Question: I use Flot library for charting, I need to present a bars chart and there one special series which should be distinguished, giving it a certain color would be best option.
I've already did so in previous charts giving the 'color' parameter to the series pushed to the 'data' but it's not working here.

Bar for 21 and it's not.
First I tried the usual:
'''
series.push({
color: 'anyHexColorCode',
data: [[parseFloat(k).toFixed(9).toString(),respuesta['puntos'][k]]]
})
'''
In a loop I checked for the wished value and gave that a different color, same as I also do in the current function I got shown below.
This is how I'm sending to plot:
'''
function plotInterpolacion(respuesta) {
clearCharts()
var series = []
var colorsList = ['#8B0000','#FFA614']
alert("La aproximacion para x=" + $("#a").val() + " es igual a: " + respuesta['aproximacion'])
var xs = Object.keys(respuesta['puntos']).sort().forEach(function (k,i) {
if (k == respuesta['aproximacion']) {
series.push({
color: 0,
data: [[parseFloat(k).toFixed(9).toString(),respuesta['puntos'][k]]]
})
}
else {
series.push({
color: 1,
data: [[parseFloat(k).toFixed(9).toString(),respuesta['puntos'][k]]]
})
}
})
$.plot($("#bars"), series, {
bars: {
show:true,
align: "center",
barWidth: 0.6
},
xaxis: {
mode: "categories",
tickLength:0
},
colors: colorsList
})
}
'''
In that example, bar for '21' should be in red.
This is what 'respuesta['puntos']' looks like:
'''
"puntos": {
"18.0": 79.0,
"17.8": 72.0,
"21.0": 184.0000000000009
}
'''
I have added 'jquery.colorhelpers.js' flot plugin but it didn't make any difference.
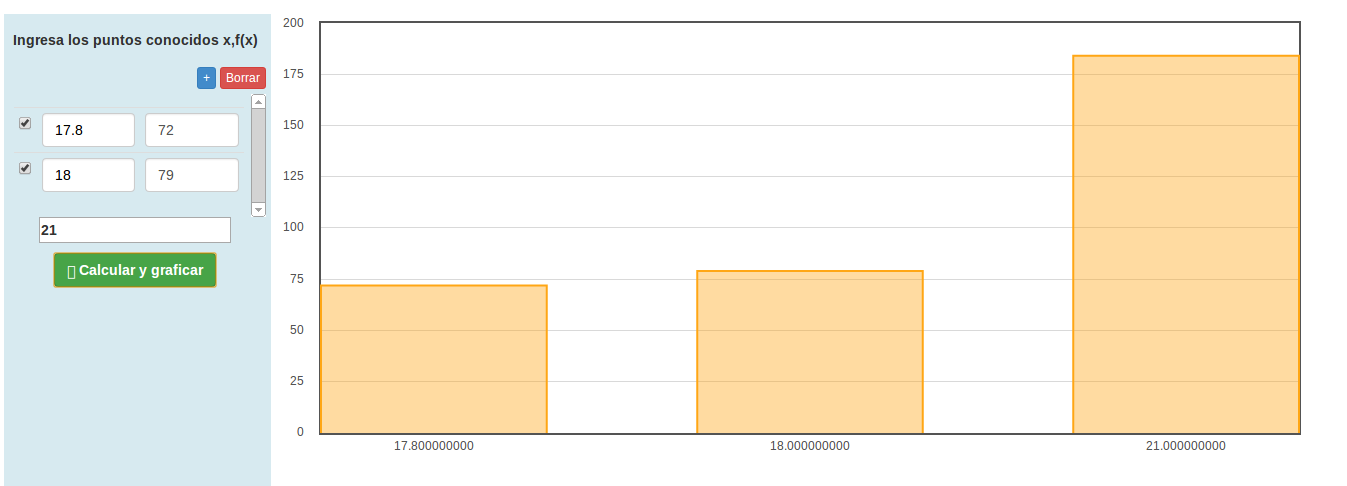
Answer: The barWidth is expressed in axis units. So with a barWidth of 0.5, and only 0.2 x-units between the first and second bars, they will of course overlap.
A series can have only one color, and all of your bars are in the same series. If you want them to have different colors, split them into separate series.